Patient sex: F
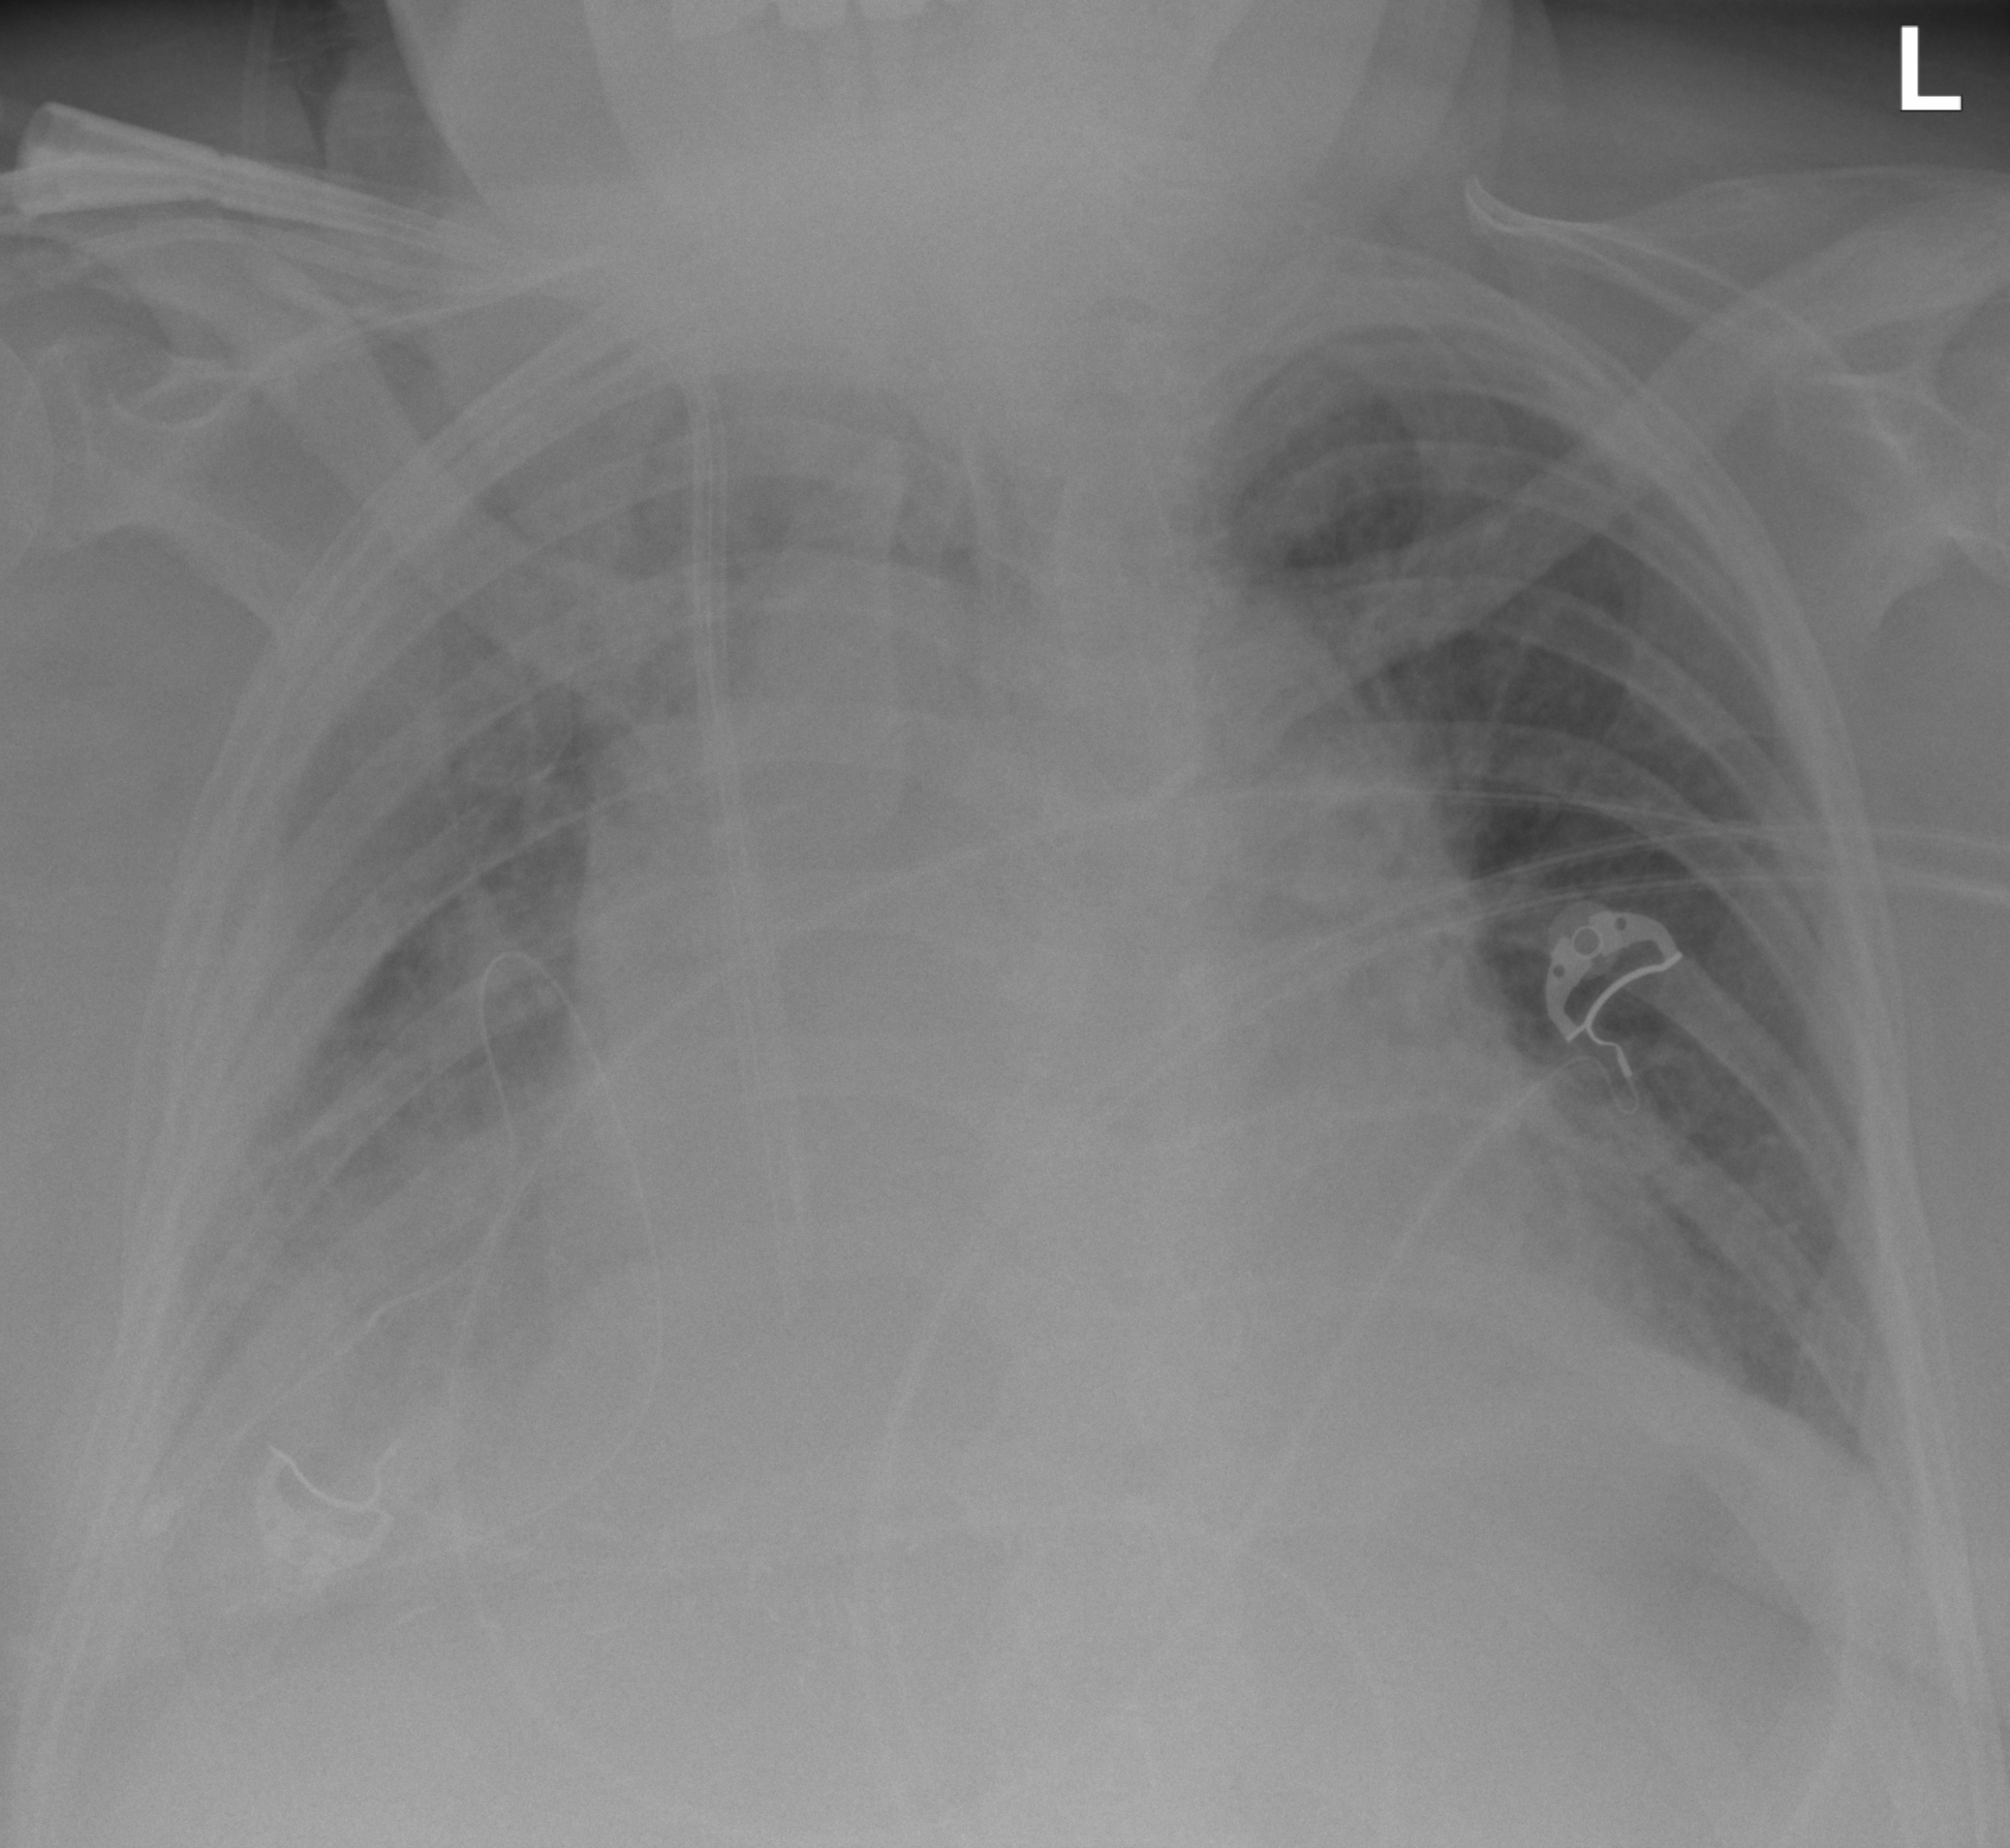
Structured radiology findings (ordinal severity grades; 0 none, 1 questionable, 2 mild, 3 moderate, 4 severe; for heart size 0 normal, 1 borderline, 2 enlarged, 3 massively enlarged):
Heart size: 2
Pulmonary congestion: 2
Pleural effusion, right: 3
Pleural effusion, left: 2
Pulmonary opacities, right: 2
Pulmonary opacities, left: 0
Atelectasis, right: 2
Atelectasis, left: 2